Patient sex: F
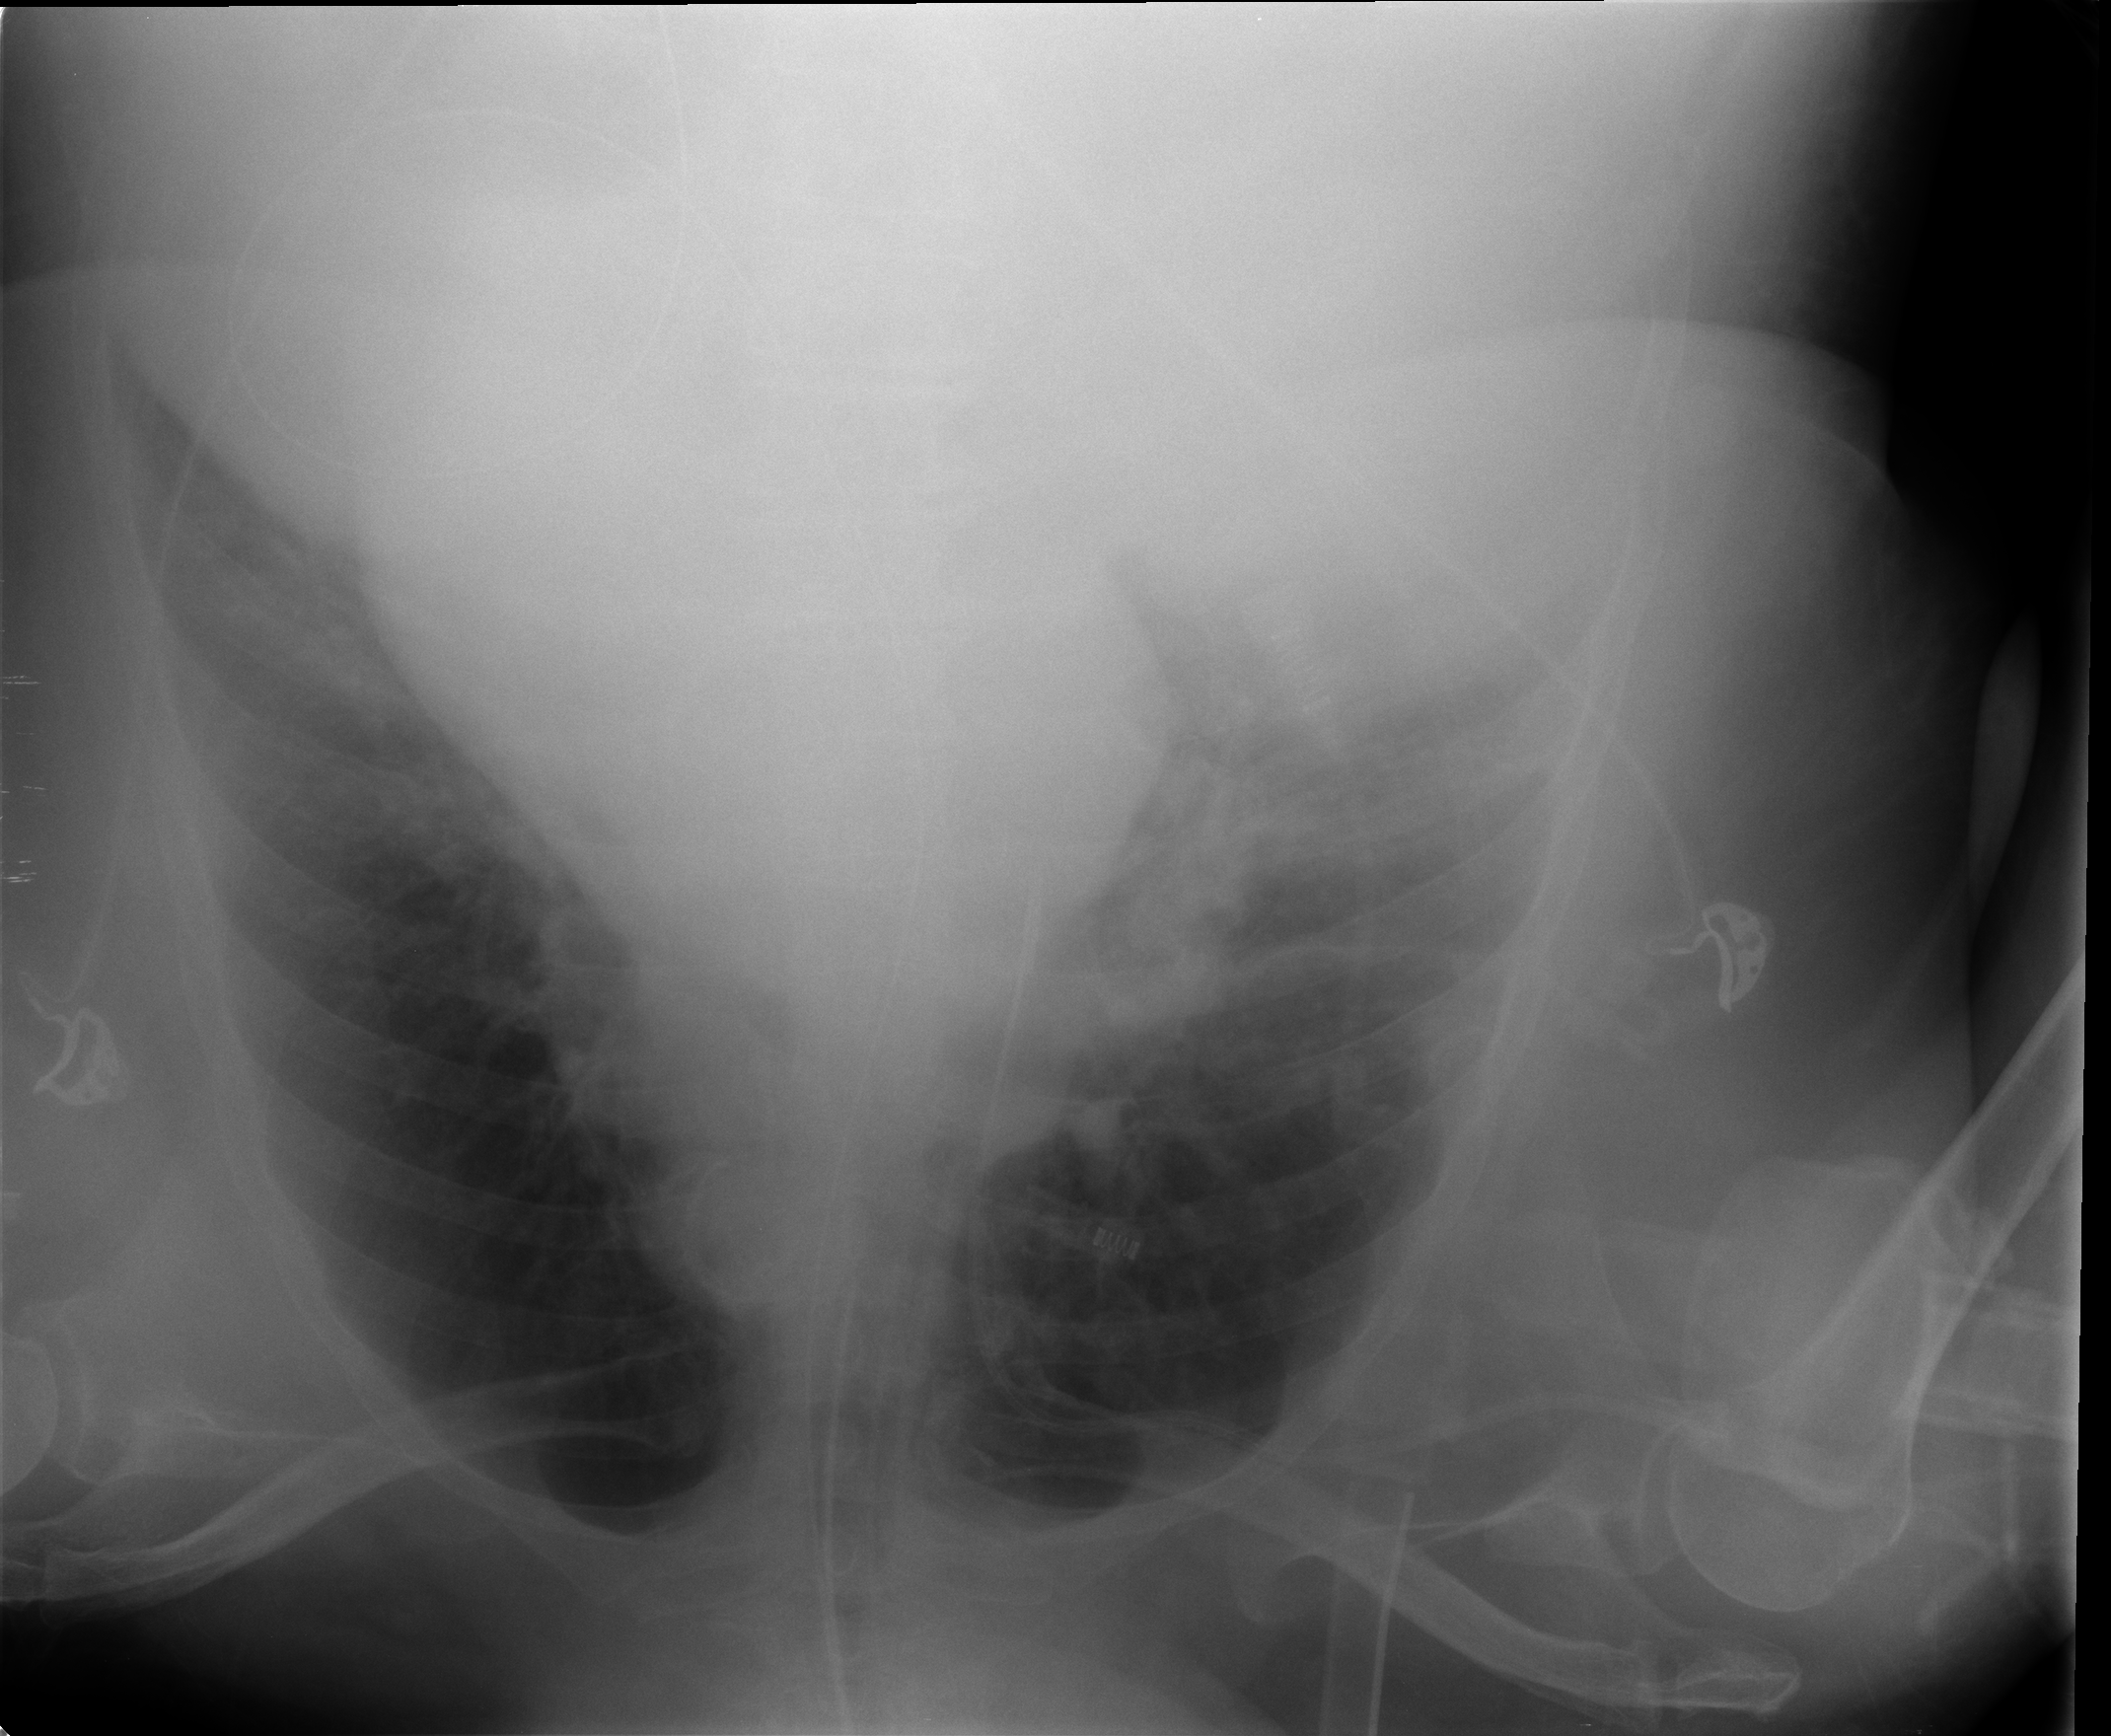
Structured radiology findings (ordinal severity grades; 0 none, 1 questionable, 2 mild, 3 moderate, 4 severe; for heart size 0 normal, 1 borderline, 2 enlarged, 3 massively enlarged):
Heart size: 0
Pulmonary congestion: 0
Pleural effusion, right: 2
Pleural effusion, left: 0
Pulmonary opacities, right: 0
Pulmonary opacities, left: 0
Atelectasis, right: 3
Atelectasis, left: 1